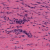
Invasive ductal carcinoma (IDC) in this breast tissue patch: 0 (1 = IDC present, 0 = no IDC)